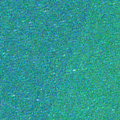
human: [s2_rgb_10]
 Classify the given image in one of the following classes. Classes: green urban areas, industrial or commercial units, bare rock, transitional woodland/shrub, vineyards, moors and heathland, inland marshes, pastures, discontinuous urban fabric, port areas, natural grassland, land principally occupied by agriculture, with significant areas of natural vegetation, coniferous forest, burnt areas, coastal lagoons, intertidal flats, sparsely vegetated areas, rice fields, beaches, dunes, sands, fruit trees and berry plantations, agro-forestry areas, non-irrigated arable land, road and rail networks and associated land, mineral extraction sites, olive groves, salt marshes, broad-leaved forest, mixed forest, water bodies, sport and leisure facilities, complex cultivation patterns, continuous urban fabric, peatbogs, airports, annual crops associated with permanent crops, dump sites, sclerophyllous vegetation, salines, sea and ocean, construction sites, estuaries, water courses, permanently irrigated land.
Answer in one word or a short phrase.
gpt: sea and ocean